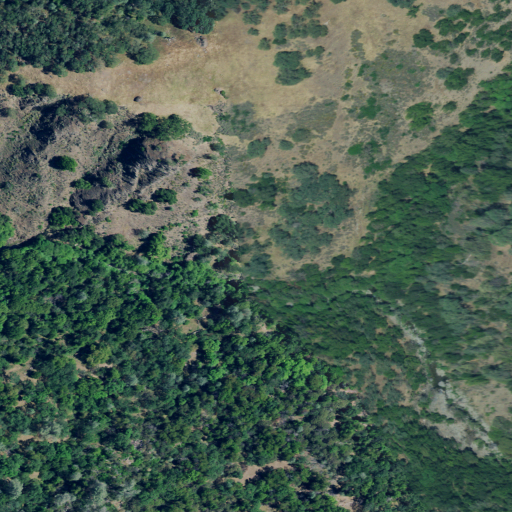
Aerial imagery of valley in California named Bear Gulch containing grassland, mixed forest, shrub, and evergreen forest